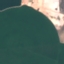
Land use / land cover class: AnnualCrop